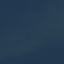
Land use / land cover class: SeaLake